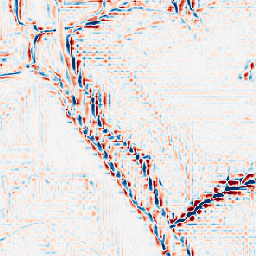
Category: wavelet
Decomposition family: wavelet_dwt
Decomposition parameters: wavelet: db2
level: 3
Upsampling method: fft_zeropad
Upsampling parameters: scale: 4
Upsampling scale: 4